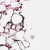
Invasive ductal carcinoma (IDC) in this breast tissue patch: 0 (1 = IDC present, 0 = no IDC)